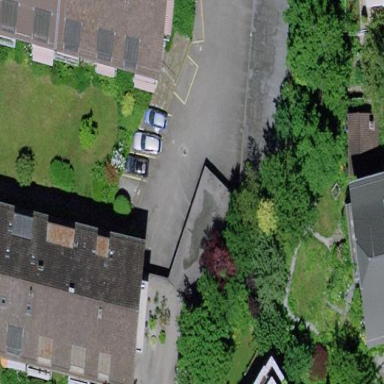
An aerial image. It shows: Group of garages.